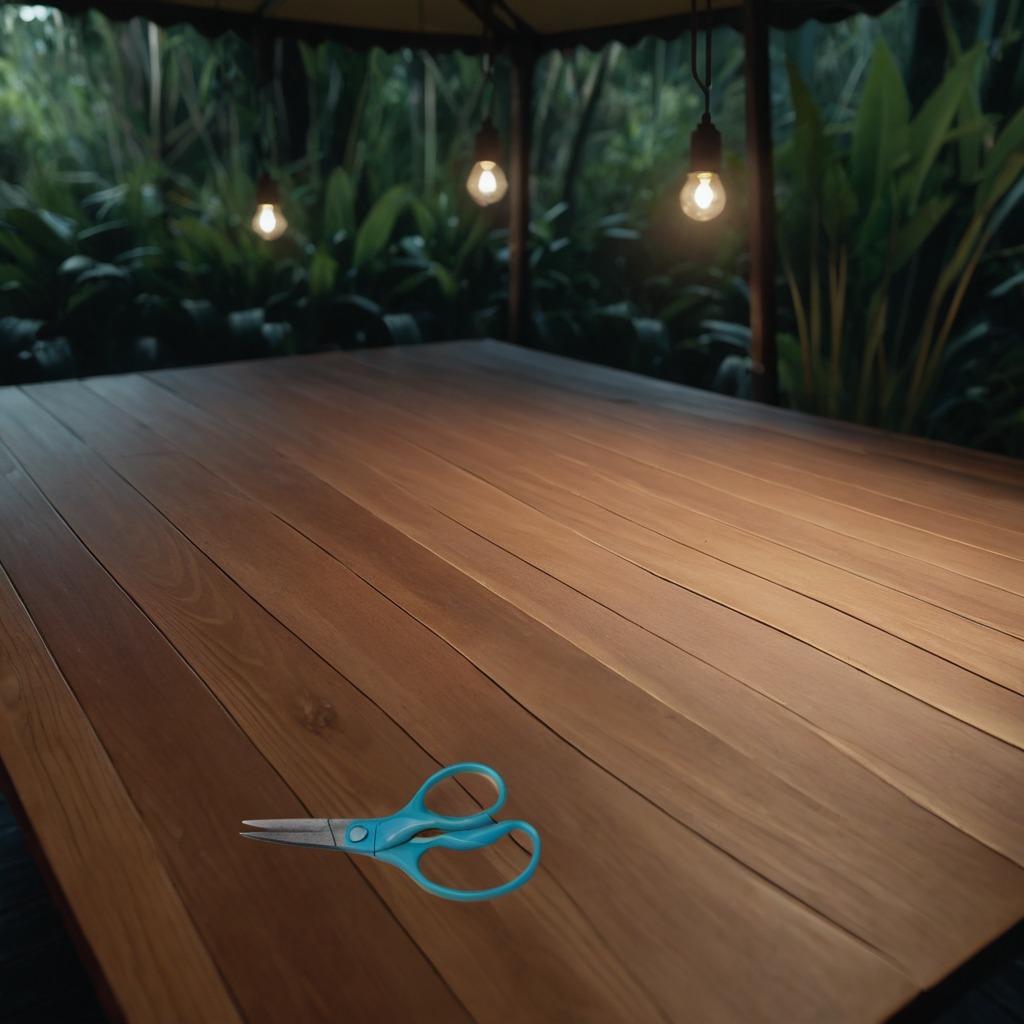
A scissor lying on a wooden table inside a jungle field workshop tent at night with soft shadows worn but